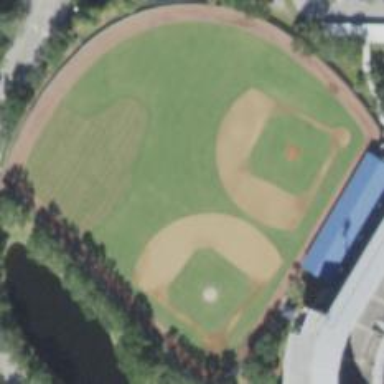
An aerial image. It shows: Baseball pitch for leisure and sports activities.